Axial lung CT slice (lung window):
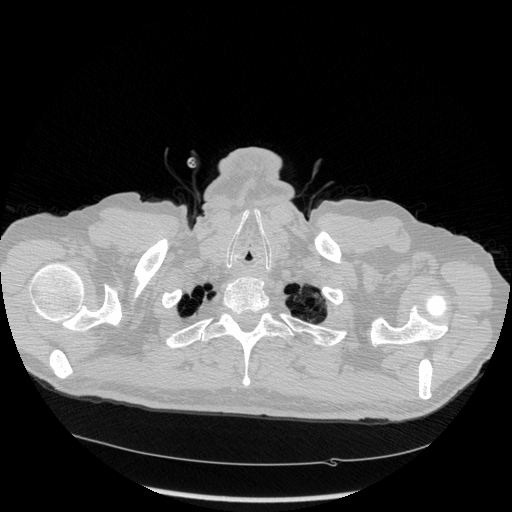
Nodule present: no